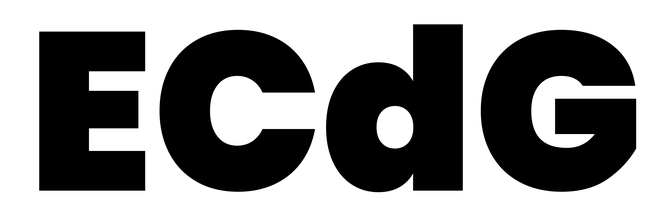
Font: Poppins-Black